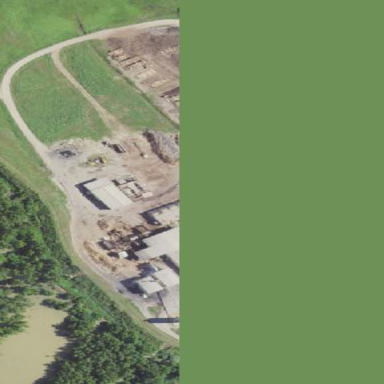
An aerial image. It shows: Industrial area featuring sawmill. It is works site amidst industrial land use.